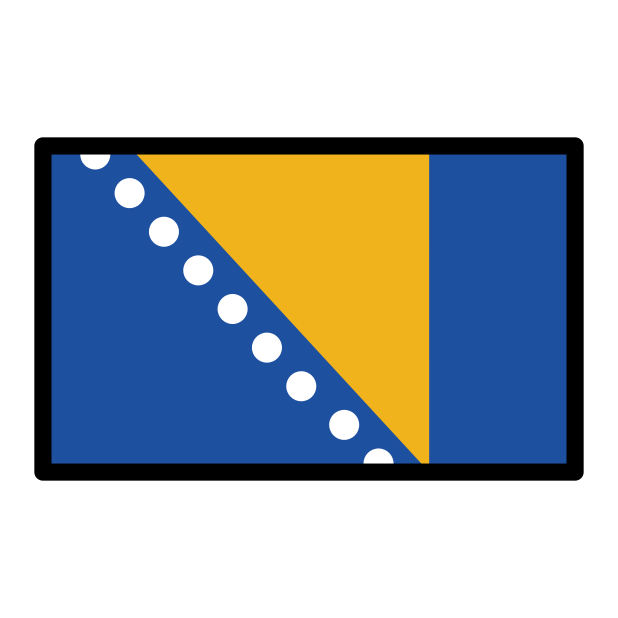
flag: Bosnia & Herzegovina